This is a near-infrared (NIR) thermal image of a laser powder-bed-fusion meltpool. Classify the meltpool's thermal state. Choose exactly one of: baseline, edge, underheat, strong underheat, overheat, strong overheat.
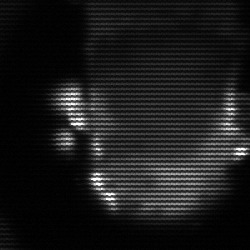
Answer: baseline